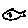
Label: fish